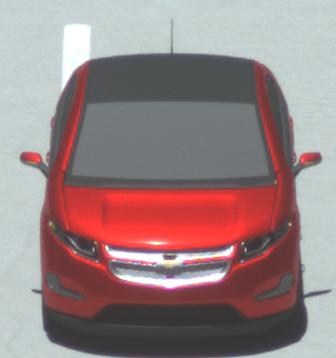
Make: Chevrolet
Model: Volt
Detailed model: Volt
Model produced from: 2011/11
Model produced until: 2014/08
Doors: 5
Color: red
Road condition: dry road
Daytime: midday
Contrast: high contrast